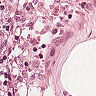
Metastatic tissue present: no